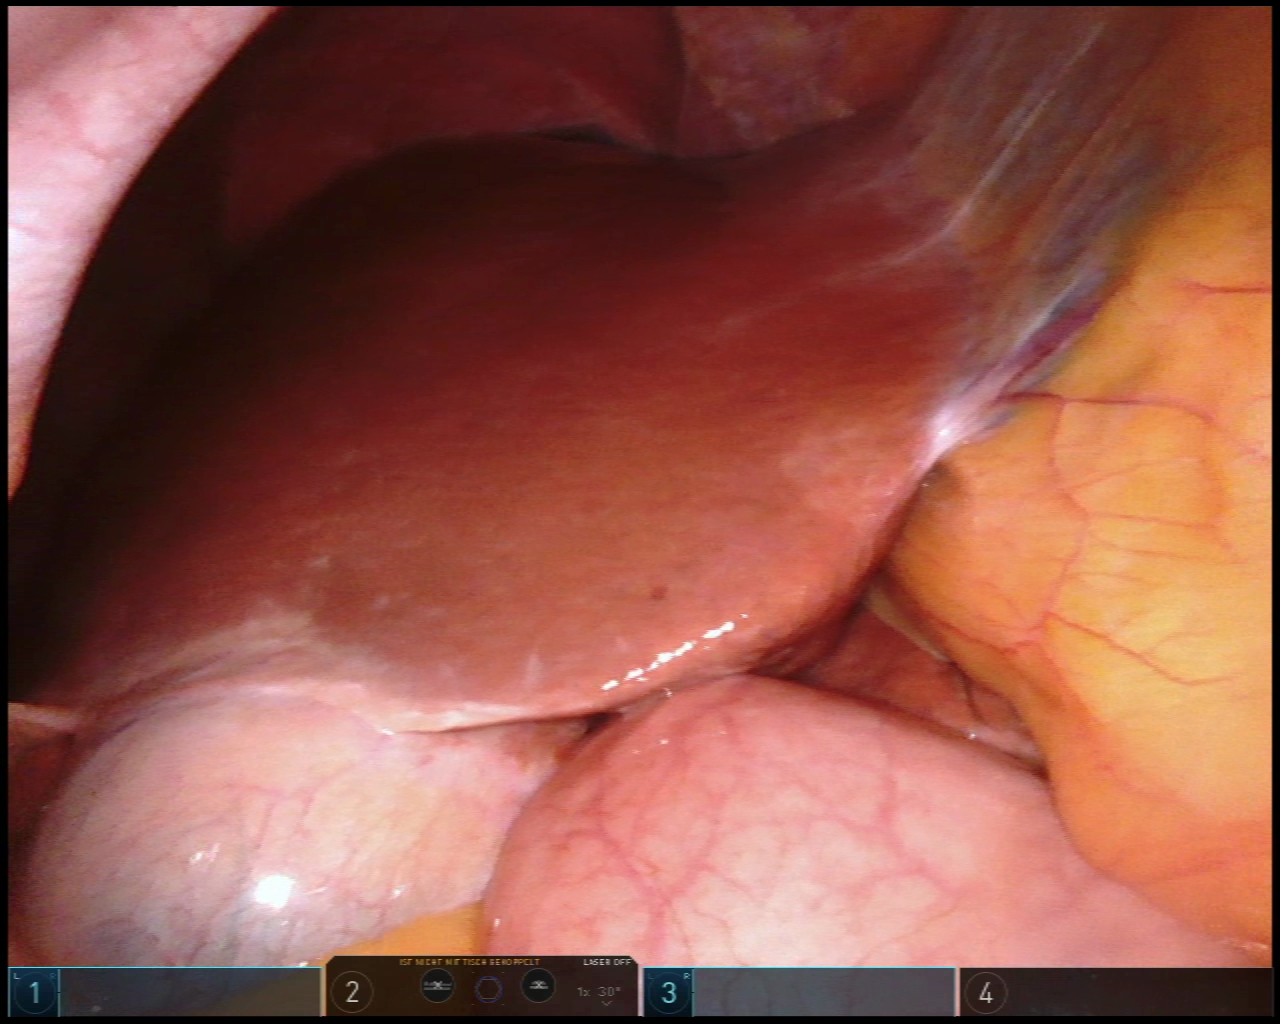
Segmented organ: liver
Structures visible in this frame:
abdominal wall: yes
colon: no
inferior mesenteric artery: no
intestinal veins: no
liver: yes
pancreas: no
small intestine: no
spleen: no
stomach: yes
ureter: no
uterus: no
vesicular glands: no